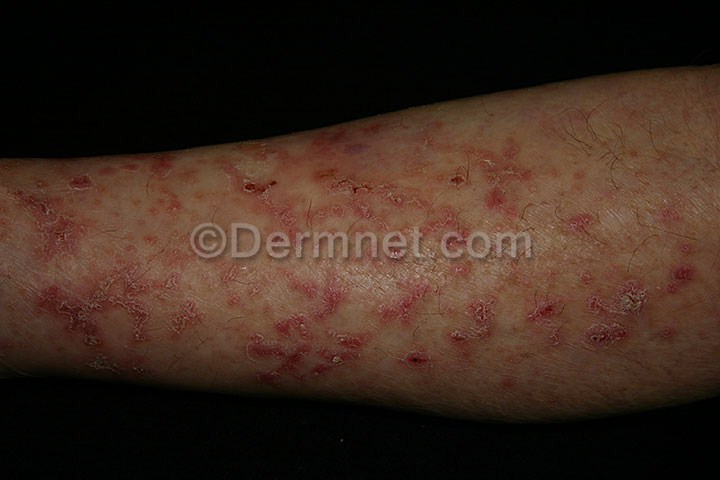
Disease: Bullous Disease Photos